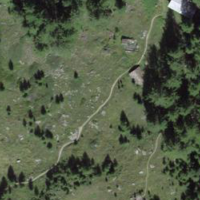
EUNIS habitat code: 41
Species observed at this site:
Fabriciana niobe
Parnassia palustris